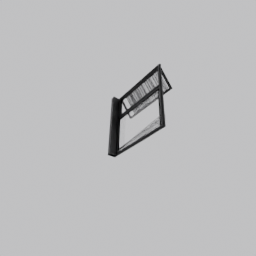
Label: architecture